Question: i'm trying to add these kind of IOS shadows in the back of a imageview on Android:

I mean the rear shadow in the back of each square. Imagine that each square is an Android IMAGEVIEW, how can i add this shadow in Android?
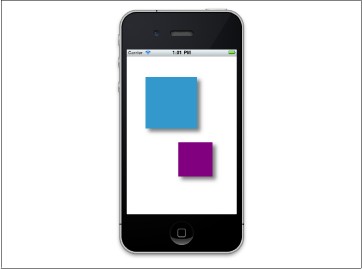
Answer: Try this below link to your shadow problem
<URL>
Welcome